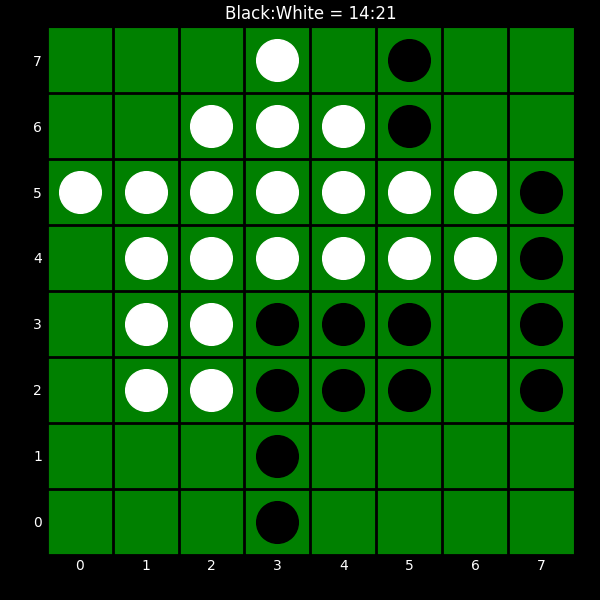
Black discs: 14
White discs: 21